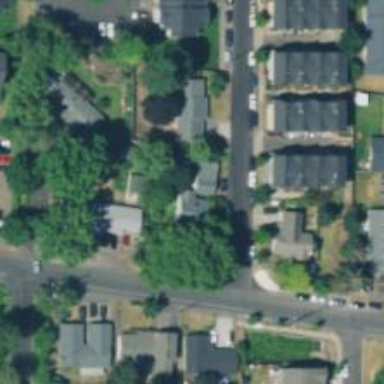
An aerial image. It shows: Residential road with sidewalk on the left.